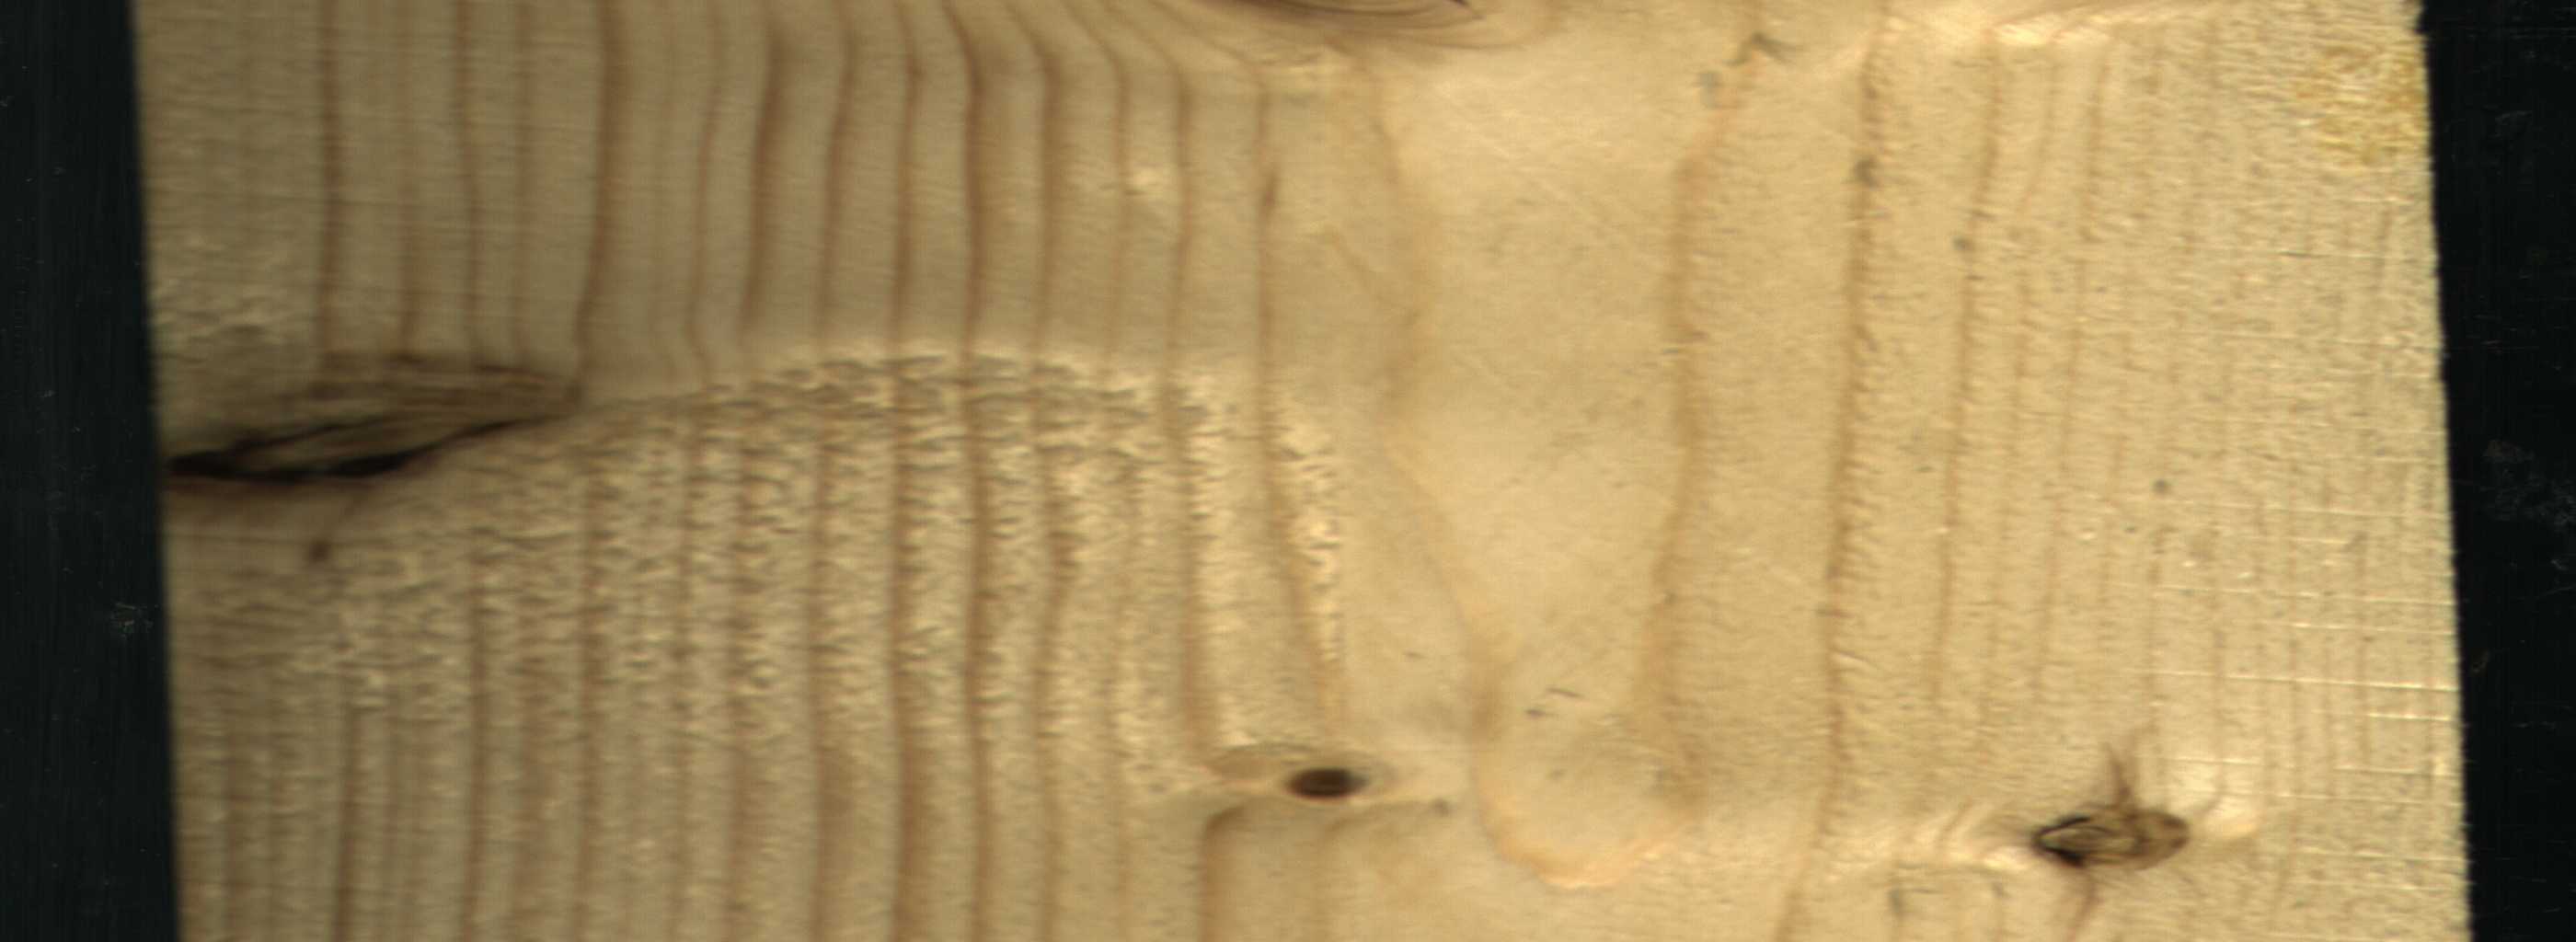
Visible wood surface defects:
Dead_Knot
Dead_Knot
Dead_Knot
Live_Knot